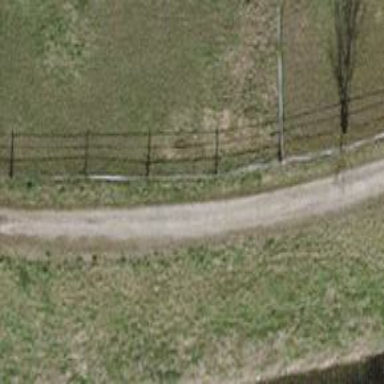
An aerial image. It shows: Compacted grade3 track.